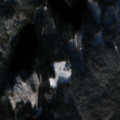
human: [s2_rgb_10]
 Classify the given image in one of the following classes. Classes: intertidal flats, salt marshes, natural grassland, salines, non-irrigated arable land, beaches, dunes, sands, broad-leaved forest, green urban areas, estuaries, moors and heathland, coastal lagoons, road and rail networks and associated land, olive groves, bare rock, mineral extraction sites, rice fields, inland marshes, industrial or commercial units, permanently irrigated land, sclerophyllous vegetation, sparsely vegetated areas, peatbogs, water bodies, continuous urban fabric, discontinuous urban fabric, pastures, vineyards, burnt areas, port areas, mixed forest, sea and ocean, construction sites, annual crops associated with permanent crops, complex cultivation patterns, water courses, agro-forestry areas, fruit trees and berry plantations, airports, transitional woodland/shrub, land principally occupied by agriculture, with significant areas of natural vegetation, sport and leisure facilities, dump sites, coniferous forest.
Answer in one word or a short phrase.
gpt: coniferous forest, water bodies